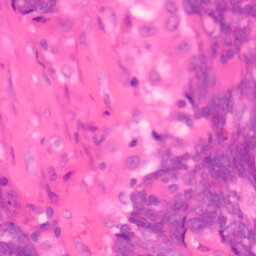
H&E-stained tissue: Colon